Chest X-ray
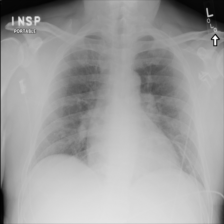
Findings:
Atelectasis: negative
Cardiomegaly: negative
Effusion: negative
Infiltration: negative
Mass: negative
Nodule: positive
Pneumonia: negative
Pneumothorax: negative
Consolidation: positive
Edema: negative
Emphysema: negative
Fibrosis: negative
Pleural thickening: negative
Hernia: negative